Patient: sex F, age 68
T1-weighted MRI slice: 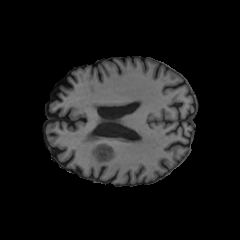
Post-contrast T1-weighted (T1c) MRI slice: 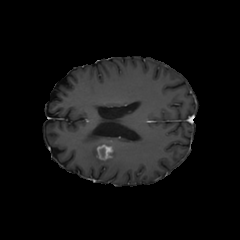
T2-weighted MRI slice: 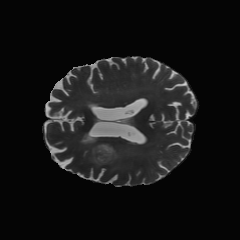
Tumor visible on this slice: yes
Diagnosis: Glioblastoma, IDH-wildtype
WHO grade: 4